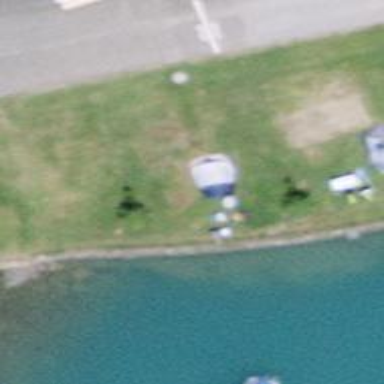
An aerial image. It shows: Camping area with grass surface. Tents and caravans are present at the camp pitch.